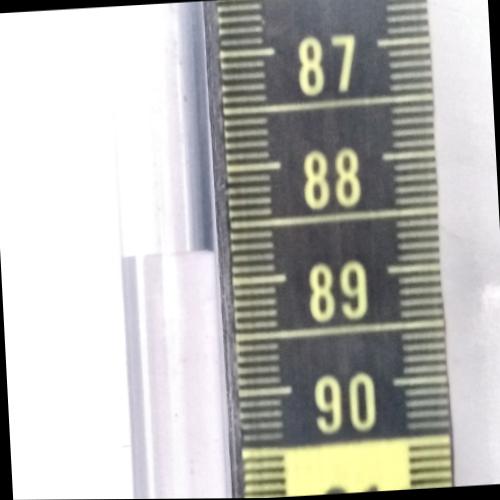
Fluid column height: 88.7 cm